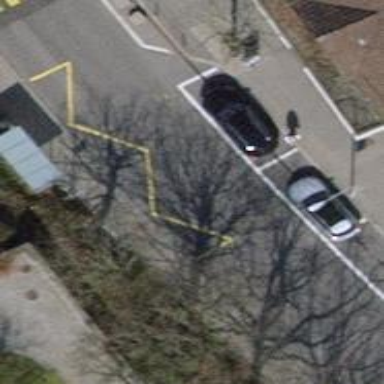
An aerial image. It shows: Bus stop equipped with public transport stop position.